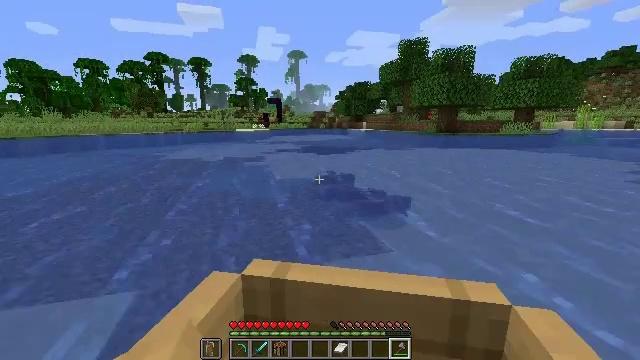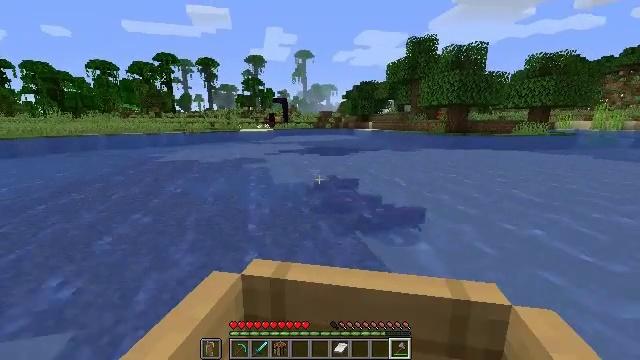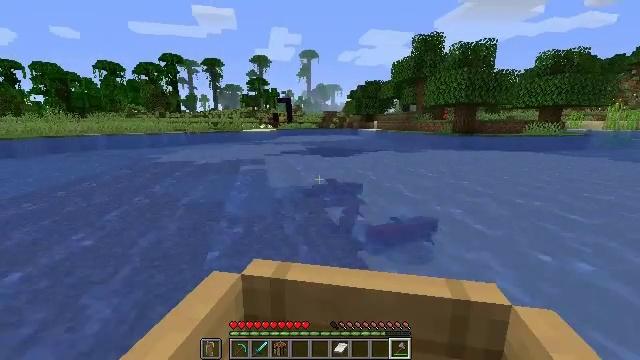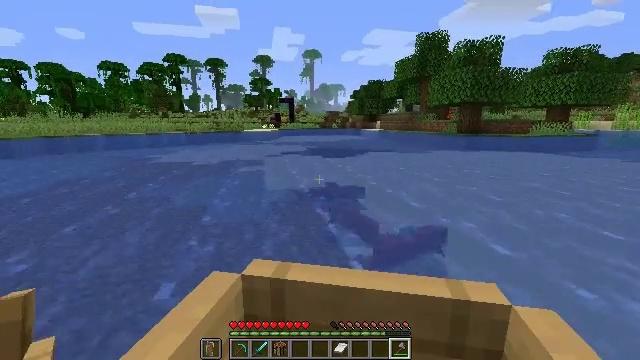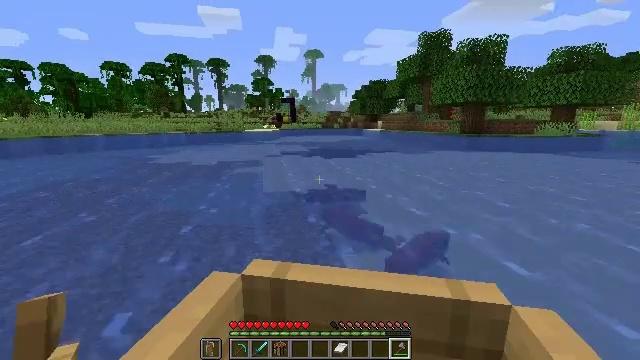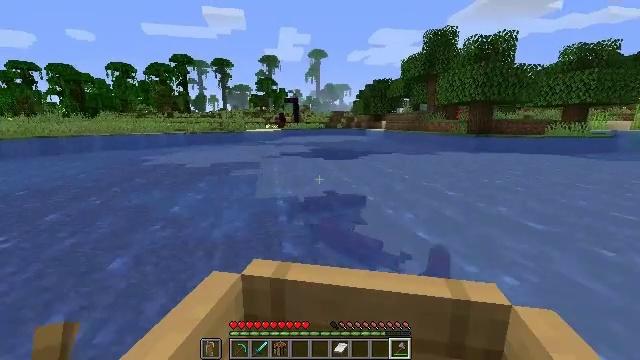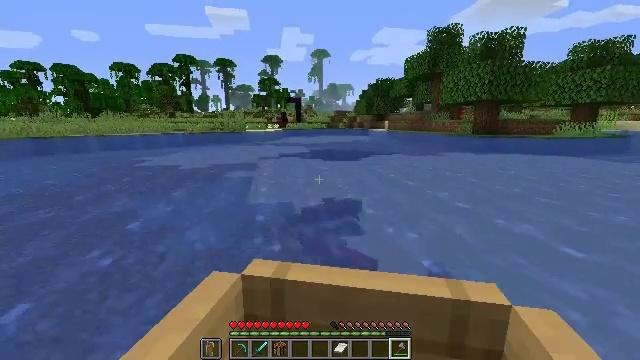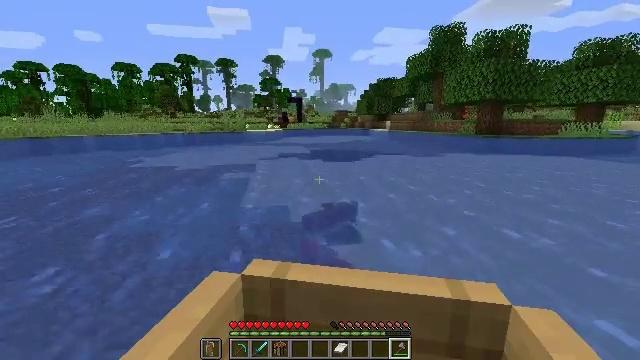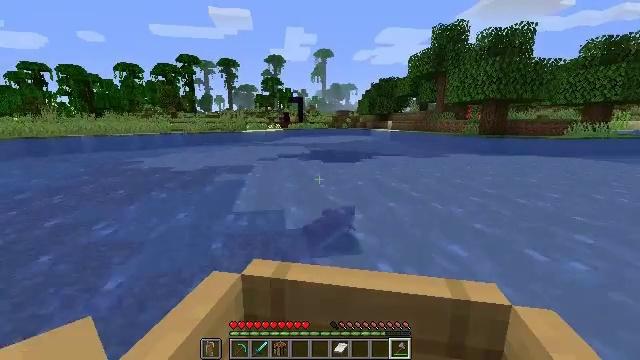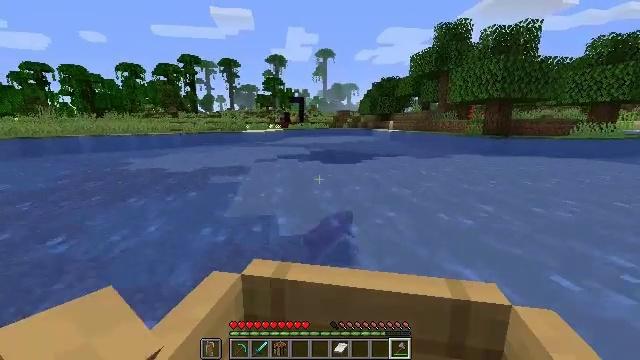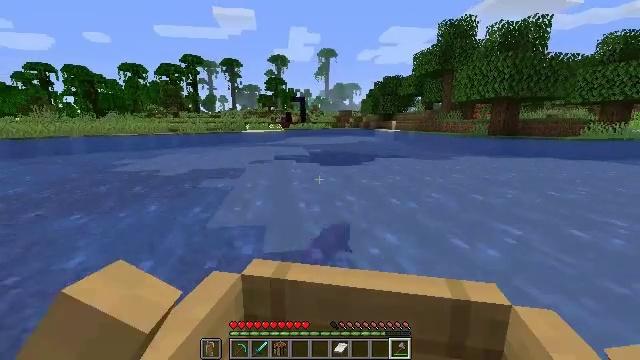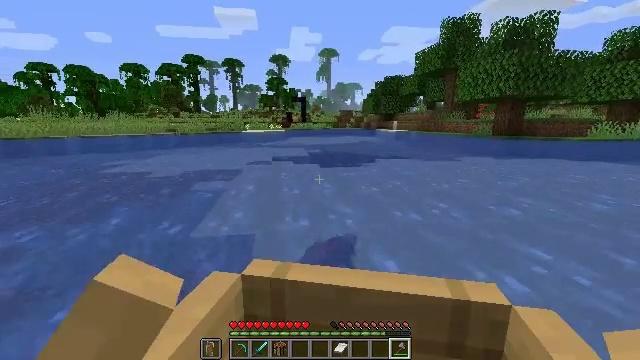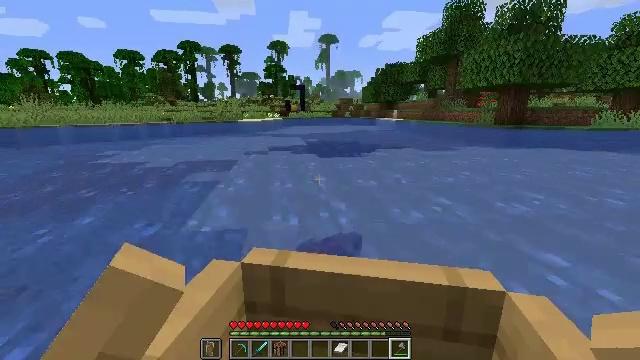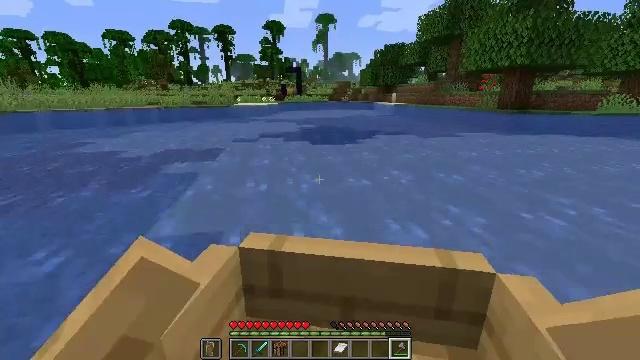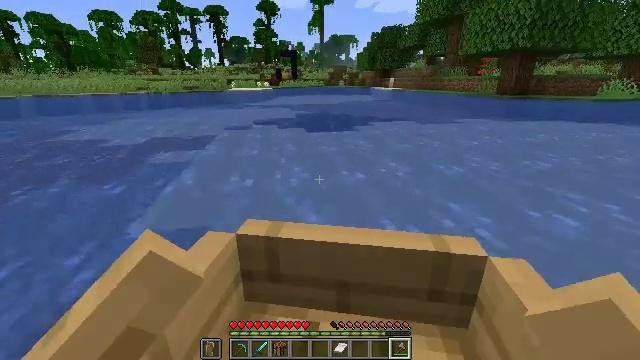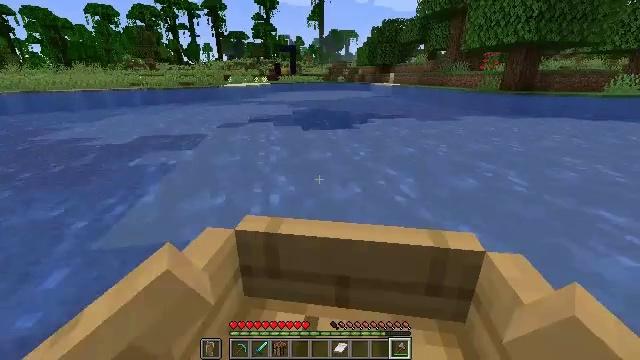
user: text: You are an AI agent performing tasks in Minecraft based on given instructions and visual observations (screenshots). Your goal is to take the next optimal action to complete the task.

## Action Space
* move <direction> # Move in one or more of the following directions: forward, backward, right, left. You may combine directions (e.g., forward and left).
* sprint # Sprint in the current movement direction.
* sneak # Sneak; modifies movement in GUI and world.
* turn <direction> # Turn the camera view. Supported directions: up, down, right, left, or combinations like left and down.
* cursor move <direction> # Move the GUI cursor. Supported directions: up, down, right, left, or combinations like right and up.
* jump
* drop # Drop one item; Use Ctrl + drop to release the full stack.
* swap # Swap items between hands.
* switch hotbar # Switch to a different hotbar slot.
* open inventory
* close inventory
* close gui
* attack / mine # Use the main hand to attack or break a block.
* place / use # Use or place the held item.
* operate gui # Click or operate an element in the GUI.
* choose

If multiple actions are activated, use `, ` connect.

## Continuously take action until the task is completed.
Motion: motion action
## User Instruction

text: Use a pickaxe to gather the gold block.
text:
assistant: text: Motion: move forward
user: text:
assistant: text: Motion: move forward
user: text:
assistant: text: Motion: move forward
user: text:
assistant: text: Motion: move forward
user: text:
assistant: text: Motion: move forward
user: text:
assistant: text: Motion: move forward
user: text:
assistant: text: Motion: move forward
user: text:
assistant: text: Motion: move forward
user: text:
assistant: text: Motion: move forward
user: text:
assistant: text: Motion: move forward
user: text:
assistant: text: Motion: move forward
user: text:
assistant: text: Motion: move forward, turn down
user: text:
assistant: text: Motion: move forward, turn down
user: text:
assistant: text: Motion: move forward, turn down
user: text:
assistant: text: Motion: move forward
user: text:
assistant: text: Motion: move forward
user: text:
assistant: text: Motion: move forward
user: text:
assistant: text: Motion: move forward
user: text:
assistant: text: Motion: move forward
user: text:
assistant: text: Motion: move forward
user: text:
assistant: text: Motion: move forward
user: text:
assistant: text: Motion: move forward
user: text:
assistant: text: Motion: move forward
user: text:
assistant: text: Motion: turn left and down
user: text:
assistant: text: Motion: no_op
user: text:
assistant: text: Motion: no_op
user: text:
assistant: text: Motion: no_op
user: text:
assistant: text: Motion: no_op
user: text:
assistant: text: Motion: turn down
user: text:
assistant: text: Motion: move forward, turn left and down